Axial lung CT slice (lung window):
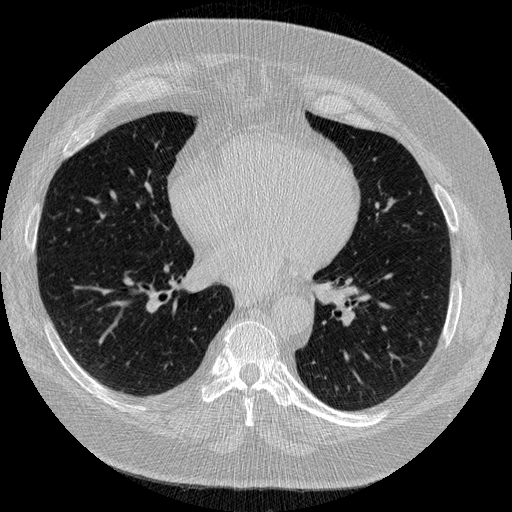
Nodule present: no